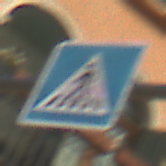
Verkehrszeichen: FussgaengerueberwegRechts
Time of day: MorningAfternoon
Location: Outdoor (Urban)
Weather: Clear
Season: NotSpecified
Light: Natural